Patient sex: F
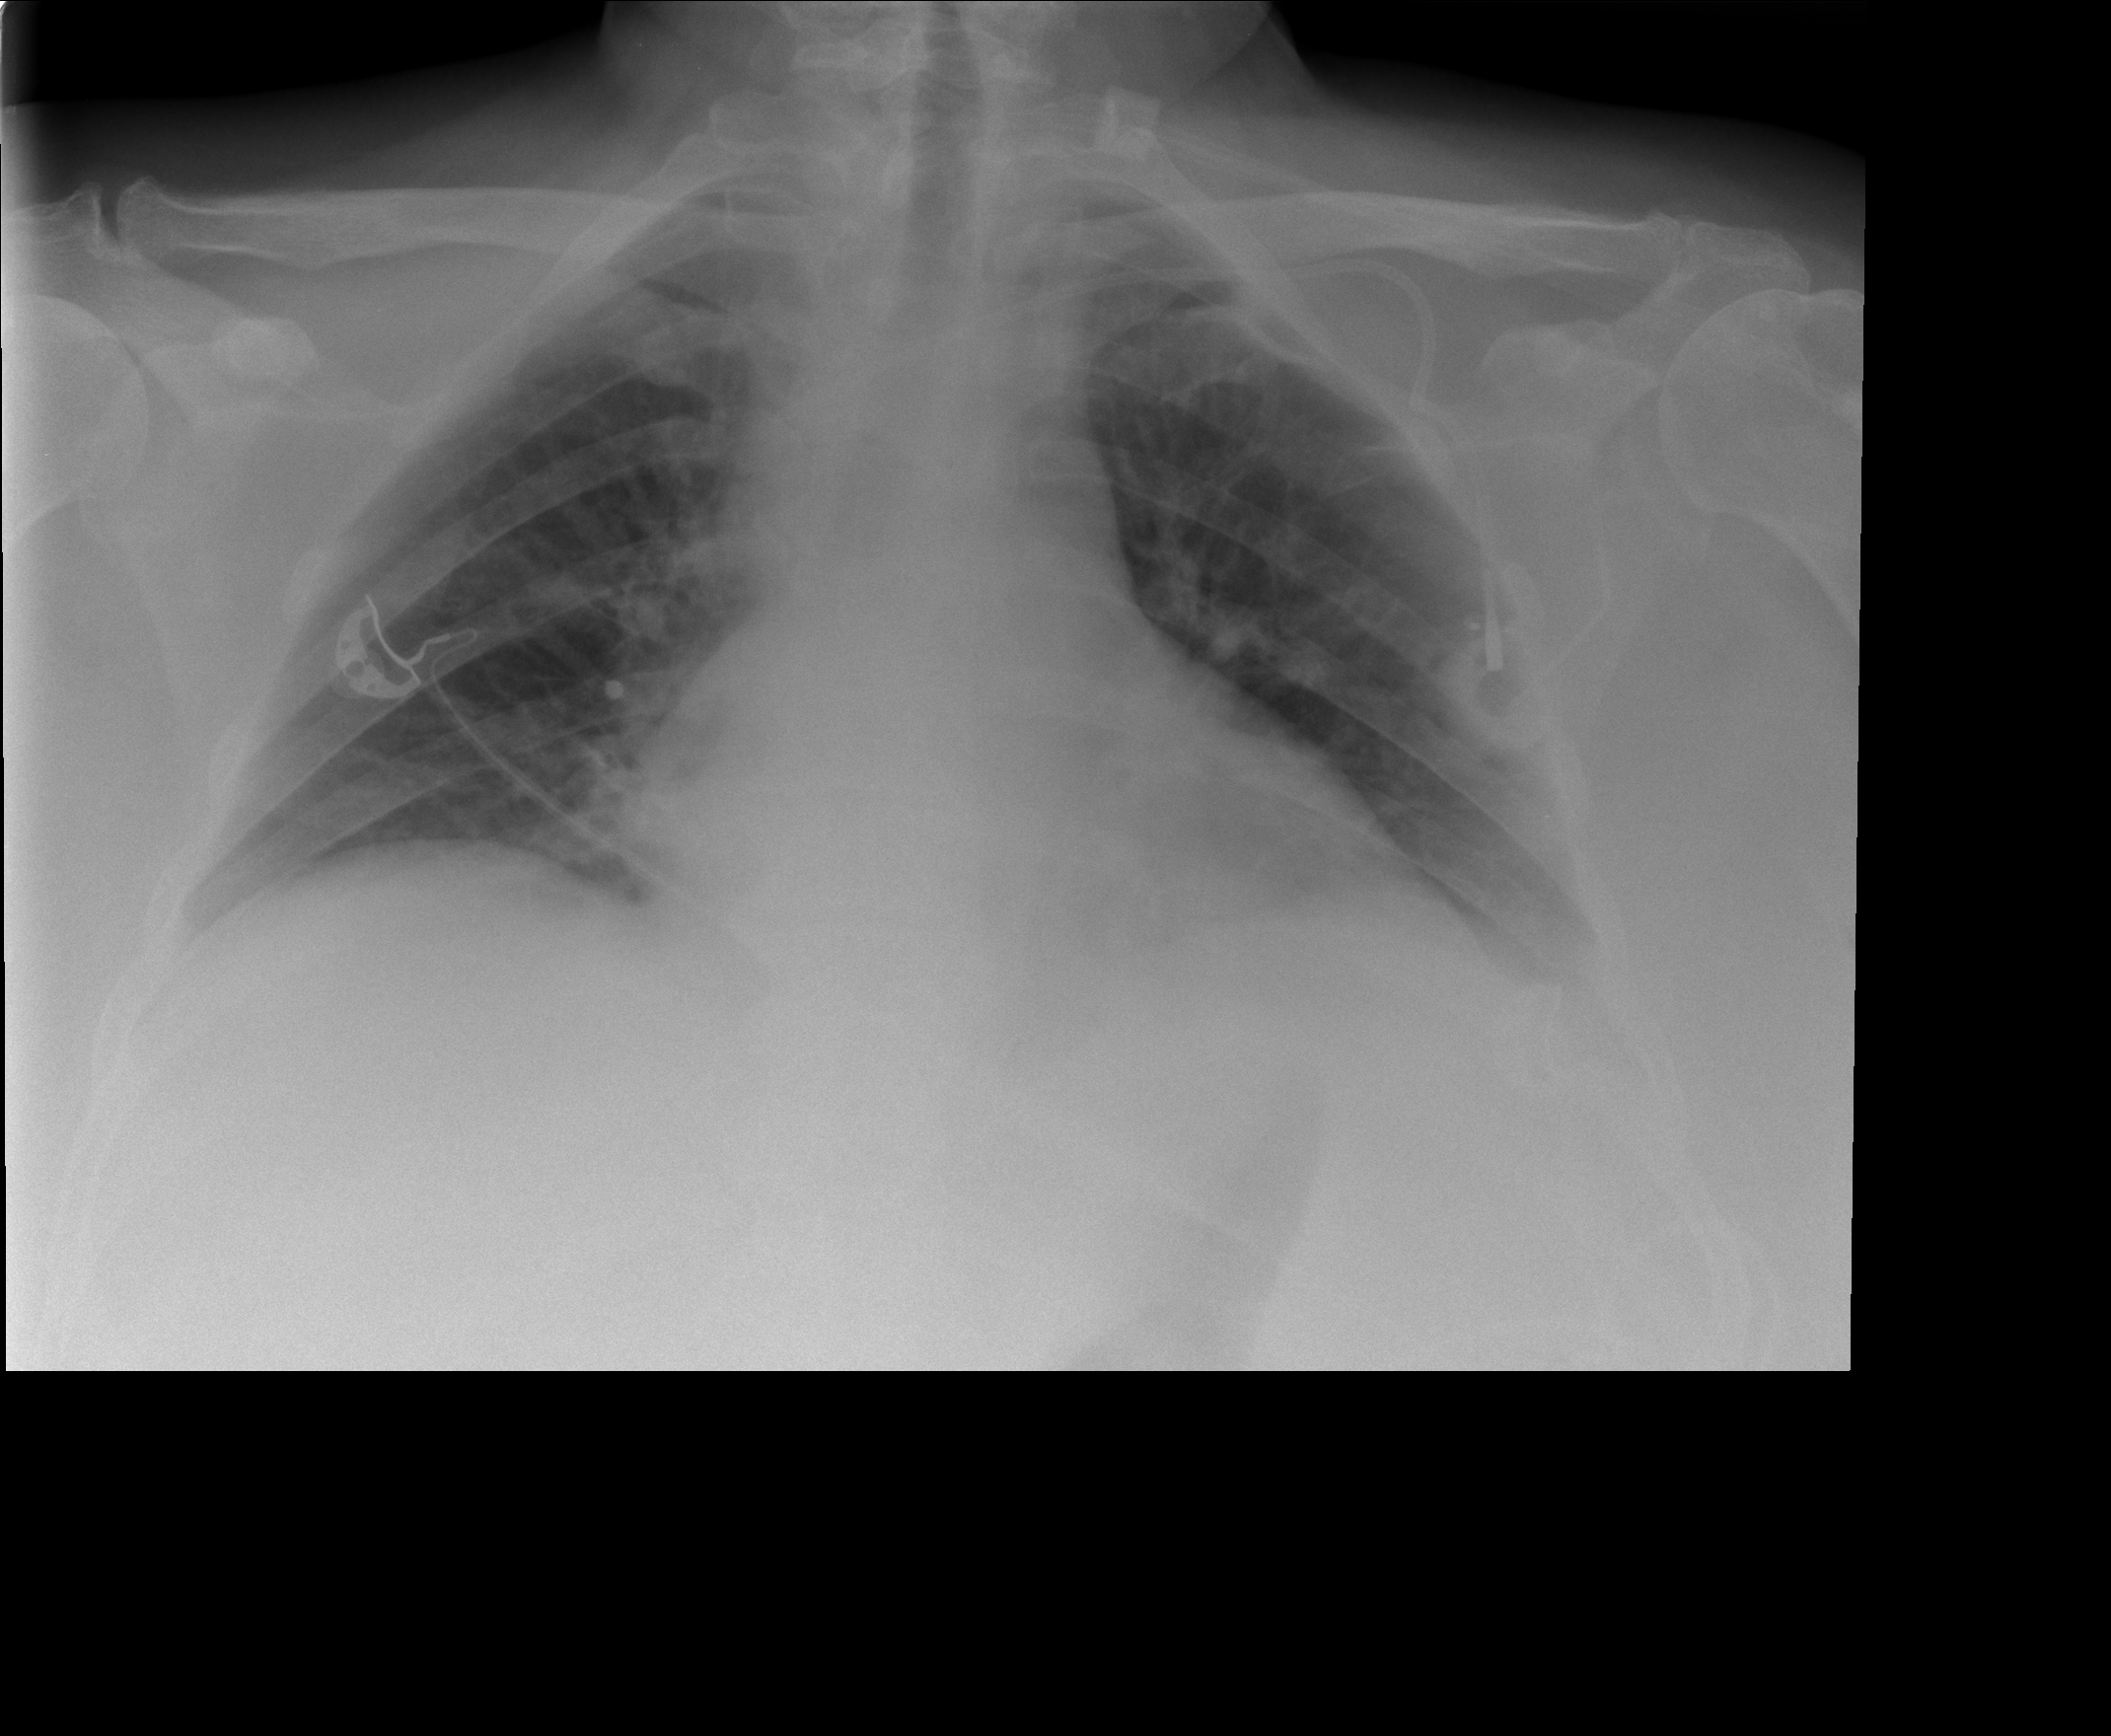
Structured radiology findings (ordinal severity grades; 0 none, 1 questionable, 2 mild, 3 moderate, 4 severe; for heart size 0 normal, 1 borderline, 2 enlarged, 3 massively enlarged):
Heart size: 0
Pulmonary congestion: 2
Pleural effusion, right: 0
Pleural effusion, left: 1
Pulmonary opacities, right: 1
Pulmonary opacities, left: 1
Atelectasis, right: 0
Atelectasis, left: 0